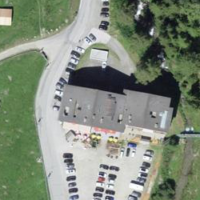
EUNIS habitat code: 55
Species observed at this site:
Parnassia palustris
Ptyonoprogne rupestris
Nucifraga caryocatactes
Marmota marmota